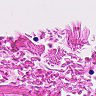
Metastatic tissue present: no